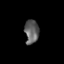
Tissue: lung
Cell type: Epithelial cells
Senescence score: 0.2437
Nuclear area (px): 332
Mean DAPI intensity: 95.967